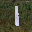
Label: 1